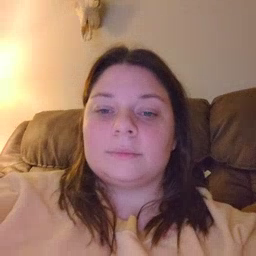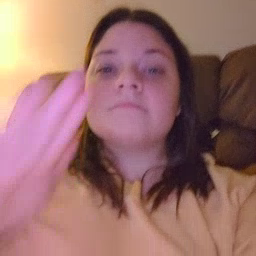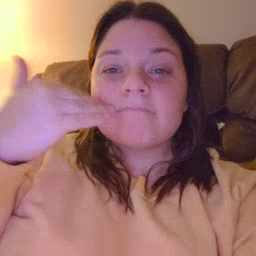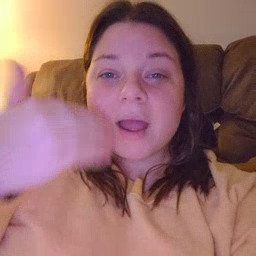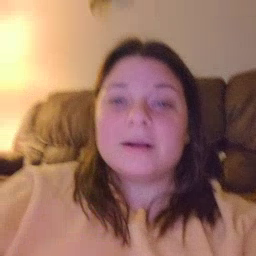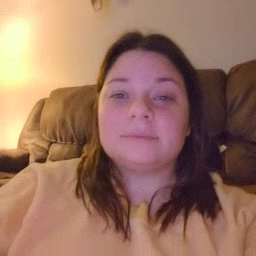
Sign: smile